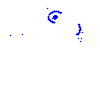
Particle: pion